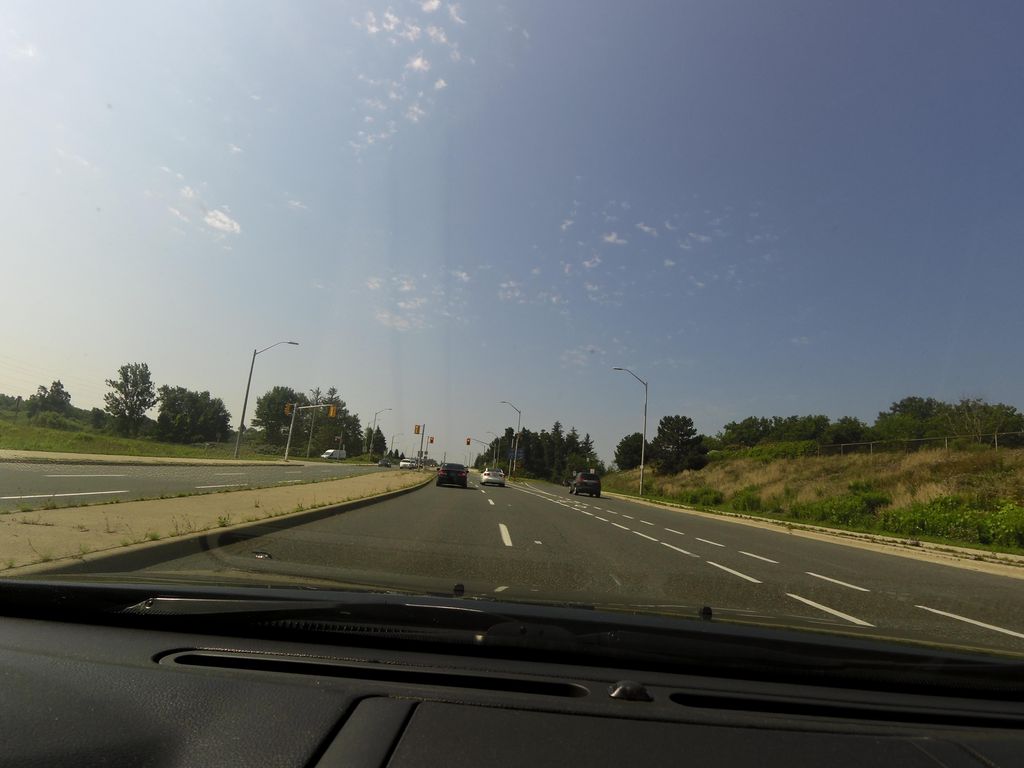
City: hamilton